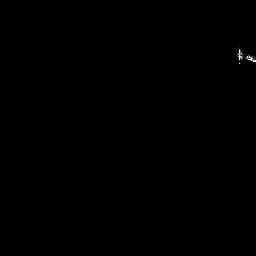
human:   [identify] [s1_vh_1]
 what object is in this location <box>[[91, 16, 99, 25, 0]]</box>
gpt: <ref>1 small ship at the top right</ref>